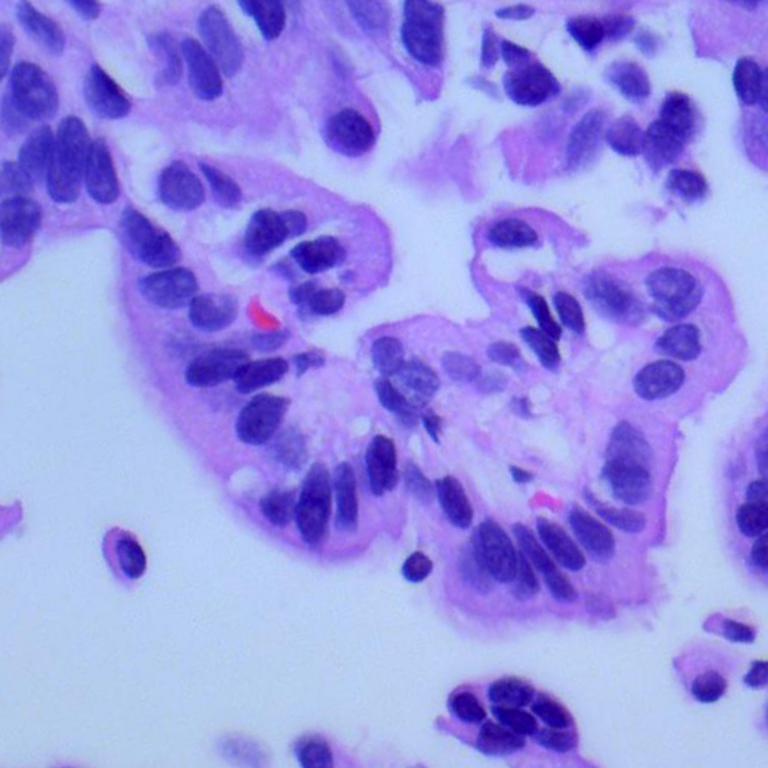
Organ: lung
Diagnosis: adenocarcinomas